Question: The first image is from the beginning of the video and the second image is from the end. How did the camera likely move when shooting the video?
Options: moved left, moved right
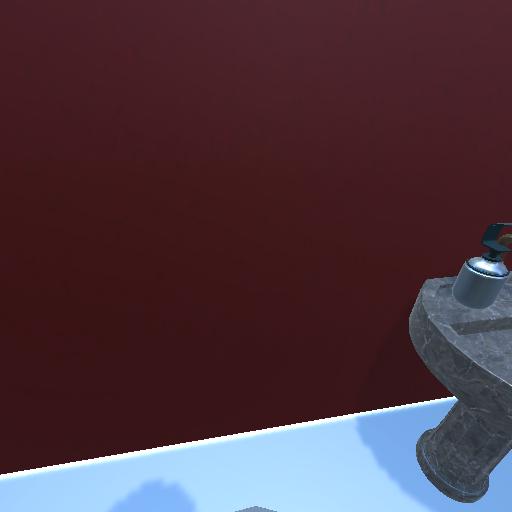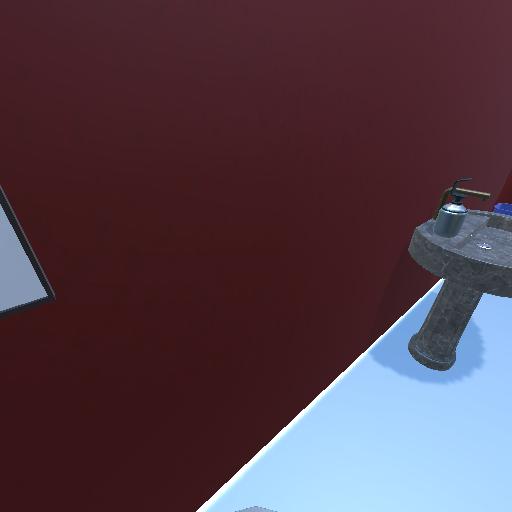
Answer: moved left